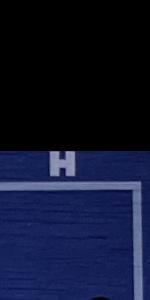
Label: Empty